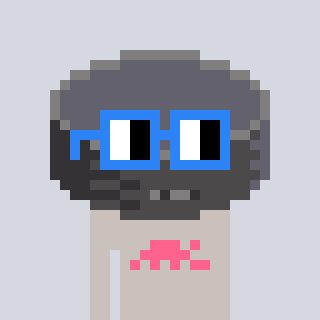
a pixel art character with square blue glasses, a hockey puck-shaped head and a foggrey-colored body on a cool background